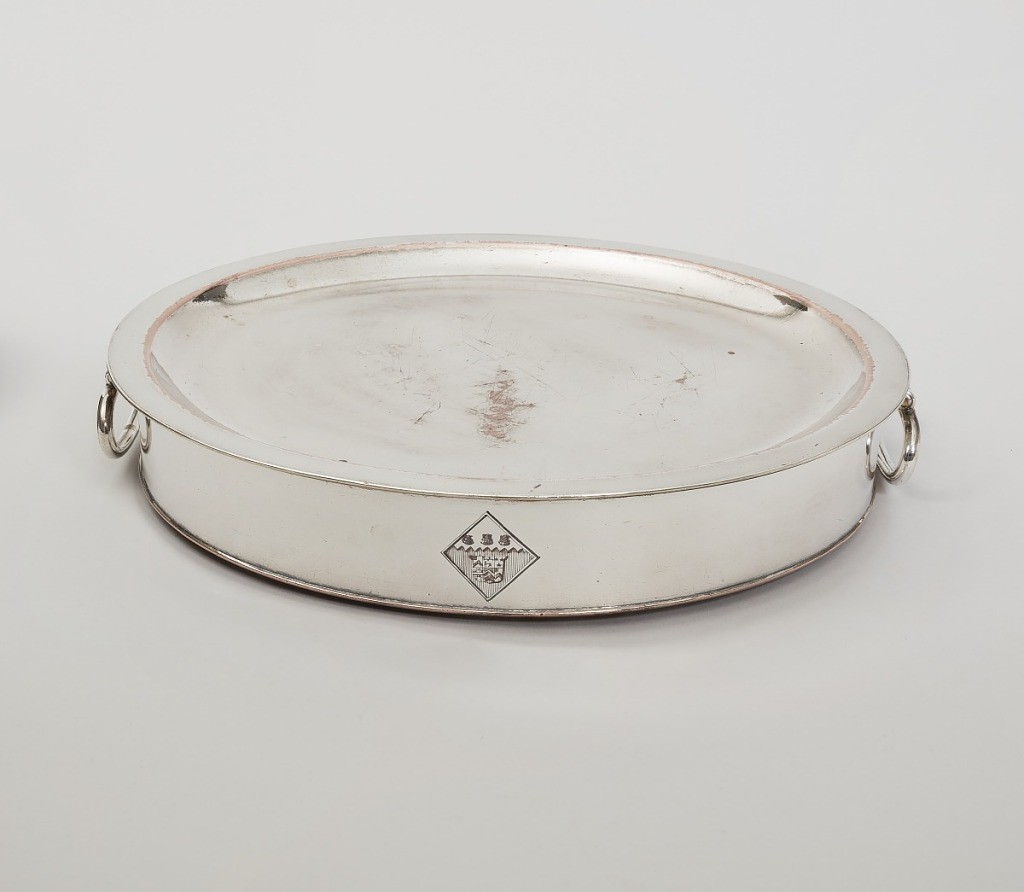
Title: Warming Plate
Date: ca. 1805
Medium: copper, silver
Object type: warming plate
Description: Two-part, round; with dish-shaped upper part and shallow circular lower part with straight sides; two loop handles opposite sides; diamond-shaped shield on side; interior of base and bottom of top tinned.